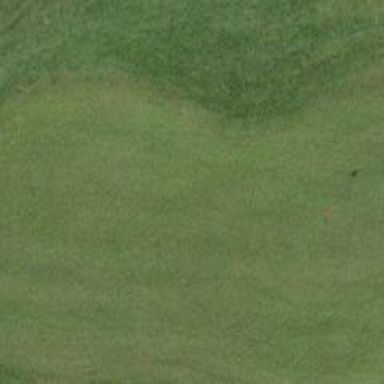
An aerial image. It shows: View of golf hole.